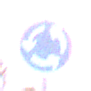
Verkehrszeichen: Kreisverkehr
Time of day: SunriseSunset
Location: Outdoor (Suburban)
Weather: Clear
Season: NotSpecified
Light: Natural